Question: I've produced a bar graph, however I want the data to be switched.
I want the blue area (the live cells) on the bottom and the dead cells on the top.
I tried reorder, reordering it by making it a factor but it all didn't work.
Who can help me?
Code I have now:
'''
b_stack1<-ggplot(Stack1, aes(x=Condition, y=N, fill=Type)) +
geom_bar(aes(fill = Type), stat="identity", position="stack", color="black") +
scale_fill_manual(values=c("lightblue","grey")) +
theme_bw() + theme(legend.position="right", axis.title.x = element_blank())
'''
Graph I have now:

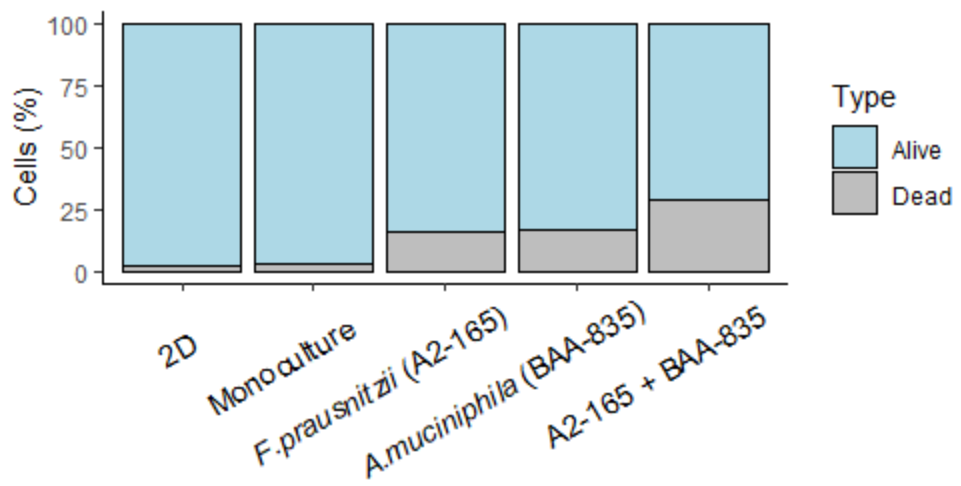
Answer: '''
'install.packages("forcats")
b_stack1<-ggplot(Stack1, aes(x=Condition, y=N, fill = forcats::fct_rev(Type))) +
'''
geom_bar(stat="identity", position="stack", color="black") +
scale_fill_manual(values=c("lightblue","grey"))'
Forcats did the trick